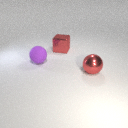
large red metal sphere to the right of large red metal cube